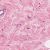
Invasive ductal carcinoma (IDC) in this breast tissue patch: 0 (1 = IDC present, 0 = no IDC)